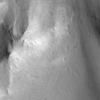
Label: not_dusty